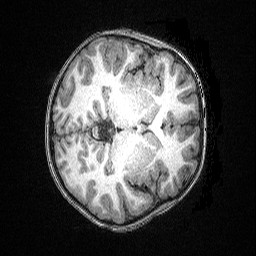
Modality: T1w
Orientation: axial
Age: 83
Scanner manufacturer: siemens
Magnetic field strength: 3 T
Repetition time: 2.5 s
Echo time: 0.00347 s